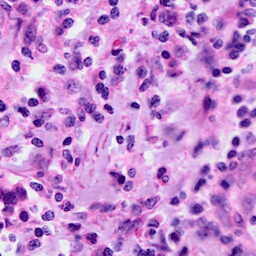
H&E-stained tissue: Cervix